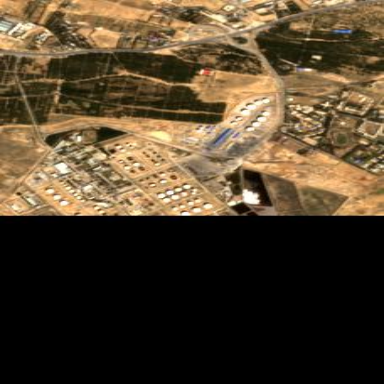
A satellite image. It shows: Industrial area with refinery.